Question: I am trying to make a simple Rest WS with eclipse/Tomcat/Jersey but i am not able to make it work. It is getting frustrating because i don't see the error, but seems to be really subtle.

This is the content of my web.xml:
'''
<?xml version="1.0" encoding="UTF-8"?>
<web-app xmlns:xsi="http://www.w3.org/2001/XMLSchema-instance" xmlns:web="http://java.sun.com/xml/ns/javaee" xmlns="http://java.sun.com/xml/ns/javaee" xsi:schemaLocation="http://java.sun.com/xml/ns/javaee http://java.sun.com/xml/ns/javaee/web-app_2_5.xsd" id="WebApp_ID" version="2.5">
<display-name>LearnWS</display-name>
<servlet>
<servlet-name>Jersey REST Service</servlet-name>
<servlet-class>com.sun.jersey.spi.container.servlet.ServletContainer</servlet-class>
<init-param>
<param-name>com.sun.jersey.config.property.packages</param-name>
<param-value>com.example</param-value>
</init-param>
<load-on-startup>1</load-on-startup>
</servlet>
<servlet-mapping>
<servlet-name>Jersey REST Service</servlet-name>
<url-pattern>/rest/*</url-pattern>
</servlet-mapping>
</web-app>
'''
And this is the Hello.java:
'''
package com.example;
import javax.ws.rs.GET;
import javax.ws.rs.Path;
import javax.ws.rs.Produces;
import javax.ws.rs.core.MediaType;
@Path("/hello")
public class Hello {
// This method is called if TEXT_PLAIN is request
@GET
@Produces(MediaType.TEXT_PLAIN)
public String sayPlainTextHello() {
return "Hello Jersey";
}
// This method is called if XML is request
@GET
@Produces(MediaType.TEXT_XML)
public String sayXMLHello() {
return "<?xml version="1.0"?>" + "<hello> Hello Jersey" + "</hello>";
}
@GET
@Produces(MediaType.TEXT_HTML)
public String sayHtmlHello() {
return "<html> " + "<title>" + "Hello Jersey" + "</title>"
+ "<body><h1>" + "Hello Jersey" + "</body></h1>" + "</html> ";
}
}
'''
As you can see, is the typical hello world. But for me is not working.
I export the .war file, deploy at Tomcat web apps dir, open the manager (there it is "Learn"), but when i try 'http://localhost:8080/Learn/rest/hello' i only see error. In the picture you don't see it, but the project is called Learn.
In catalina.out there is no error deploying.
I am using Java SE 6 (1.6.0_65-b14-462 for the build), and Tomcat 7.0.54 (JVM 1.8.0_05-b13). Maybe that is the issue, but don't know.
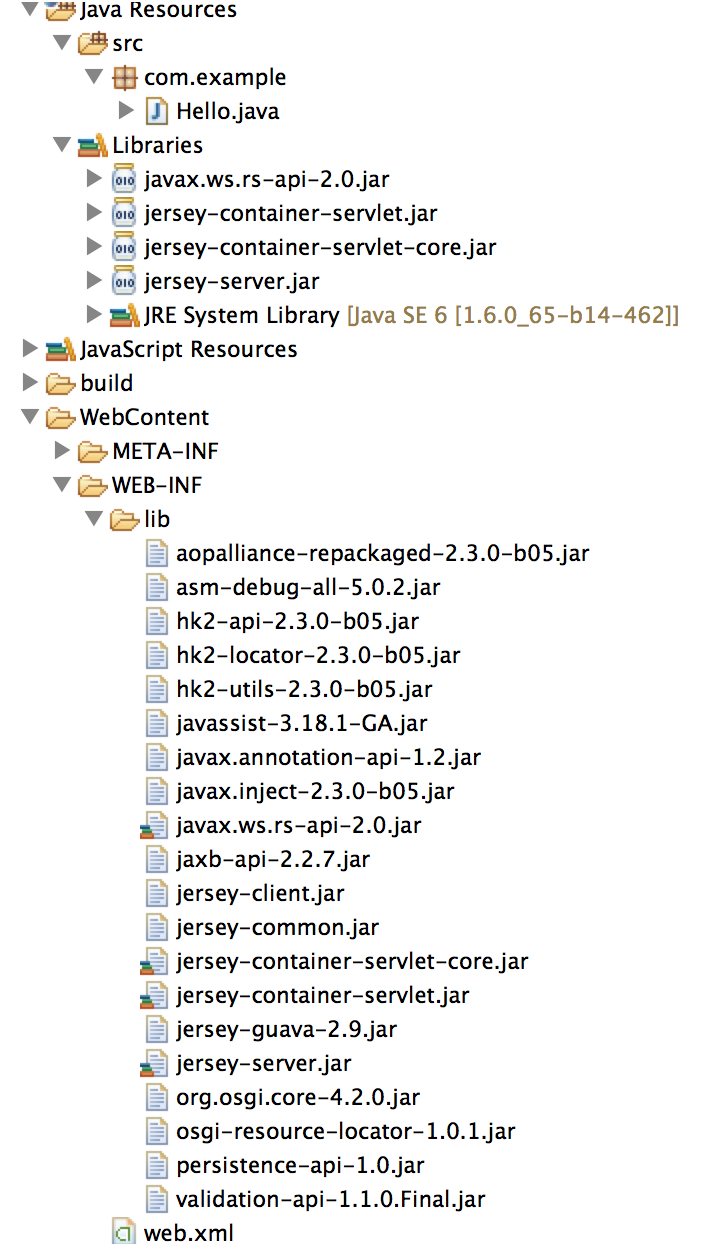
Answer: I think you are using jersey 2.x. Let your web.xml as follows:
'''
<servlet>
<servlet-name>Jersey REST Service</servlet-name>
<servlet-class>org.glassfish.jersey.servlet.ServletContainer</servlet-class>
<init-param>
<param-name>jersey.config.server.provider.packages</param-name>
<param-value>com.example</param-value>
</init-param>
</servlet>
'''
Jersey 2.x refers to org.glassfish. Your URL would be "localhost:8080/your_App_name/rest/hello"
Thanks,
JK